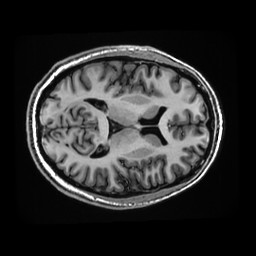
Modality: T1w
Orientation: axial
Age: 30
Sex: male
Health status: healthy
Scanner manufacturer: ge
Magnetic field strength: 3 T
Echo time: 0.0052 s